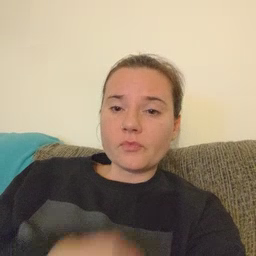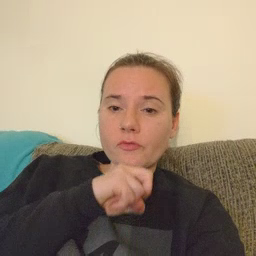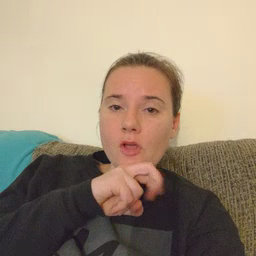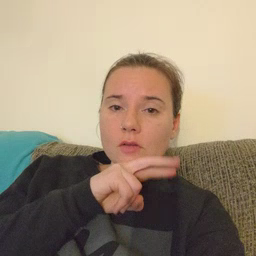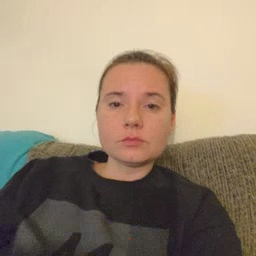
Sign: frog